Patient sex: M
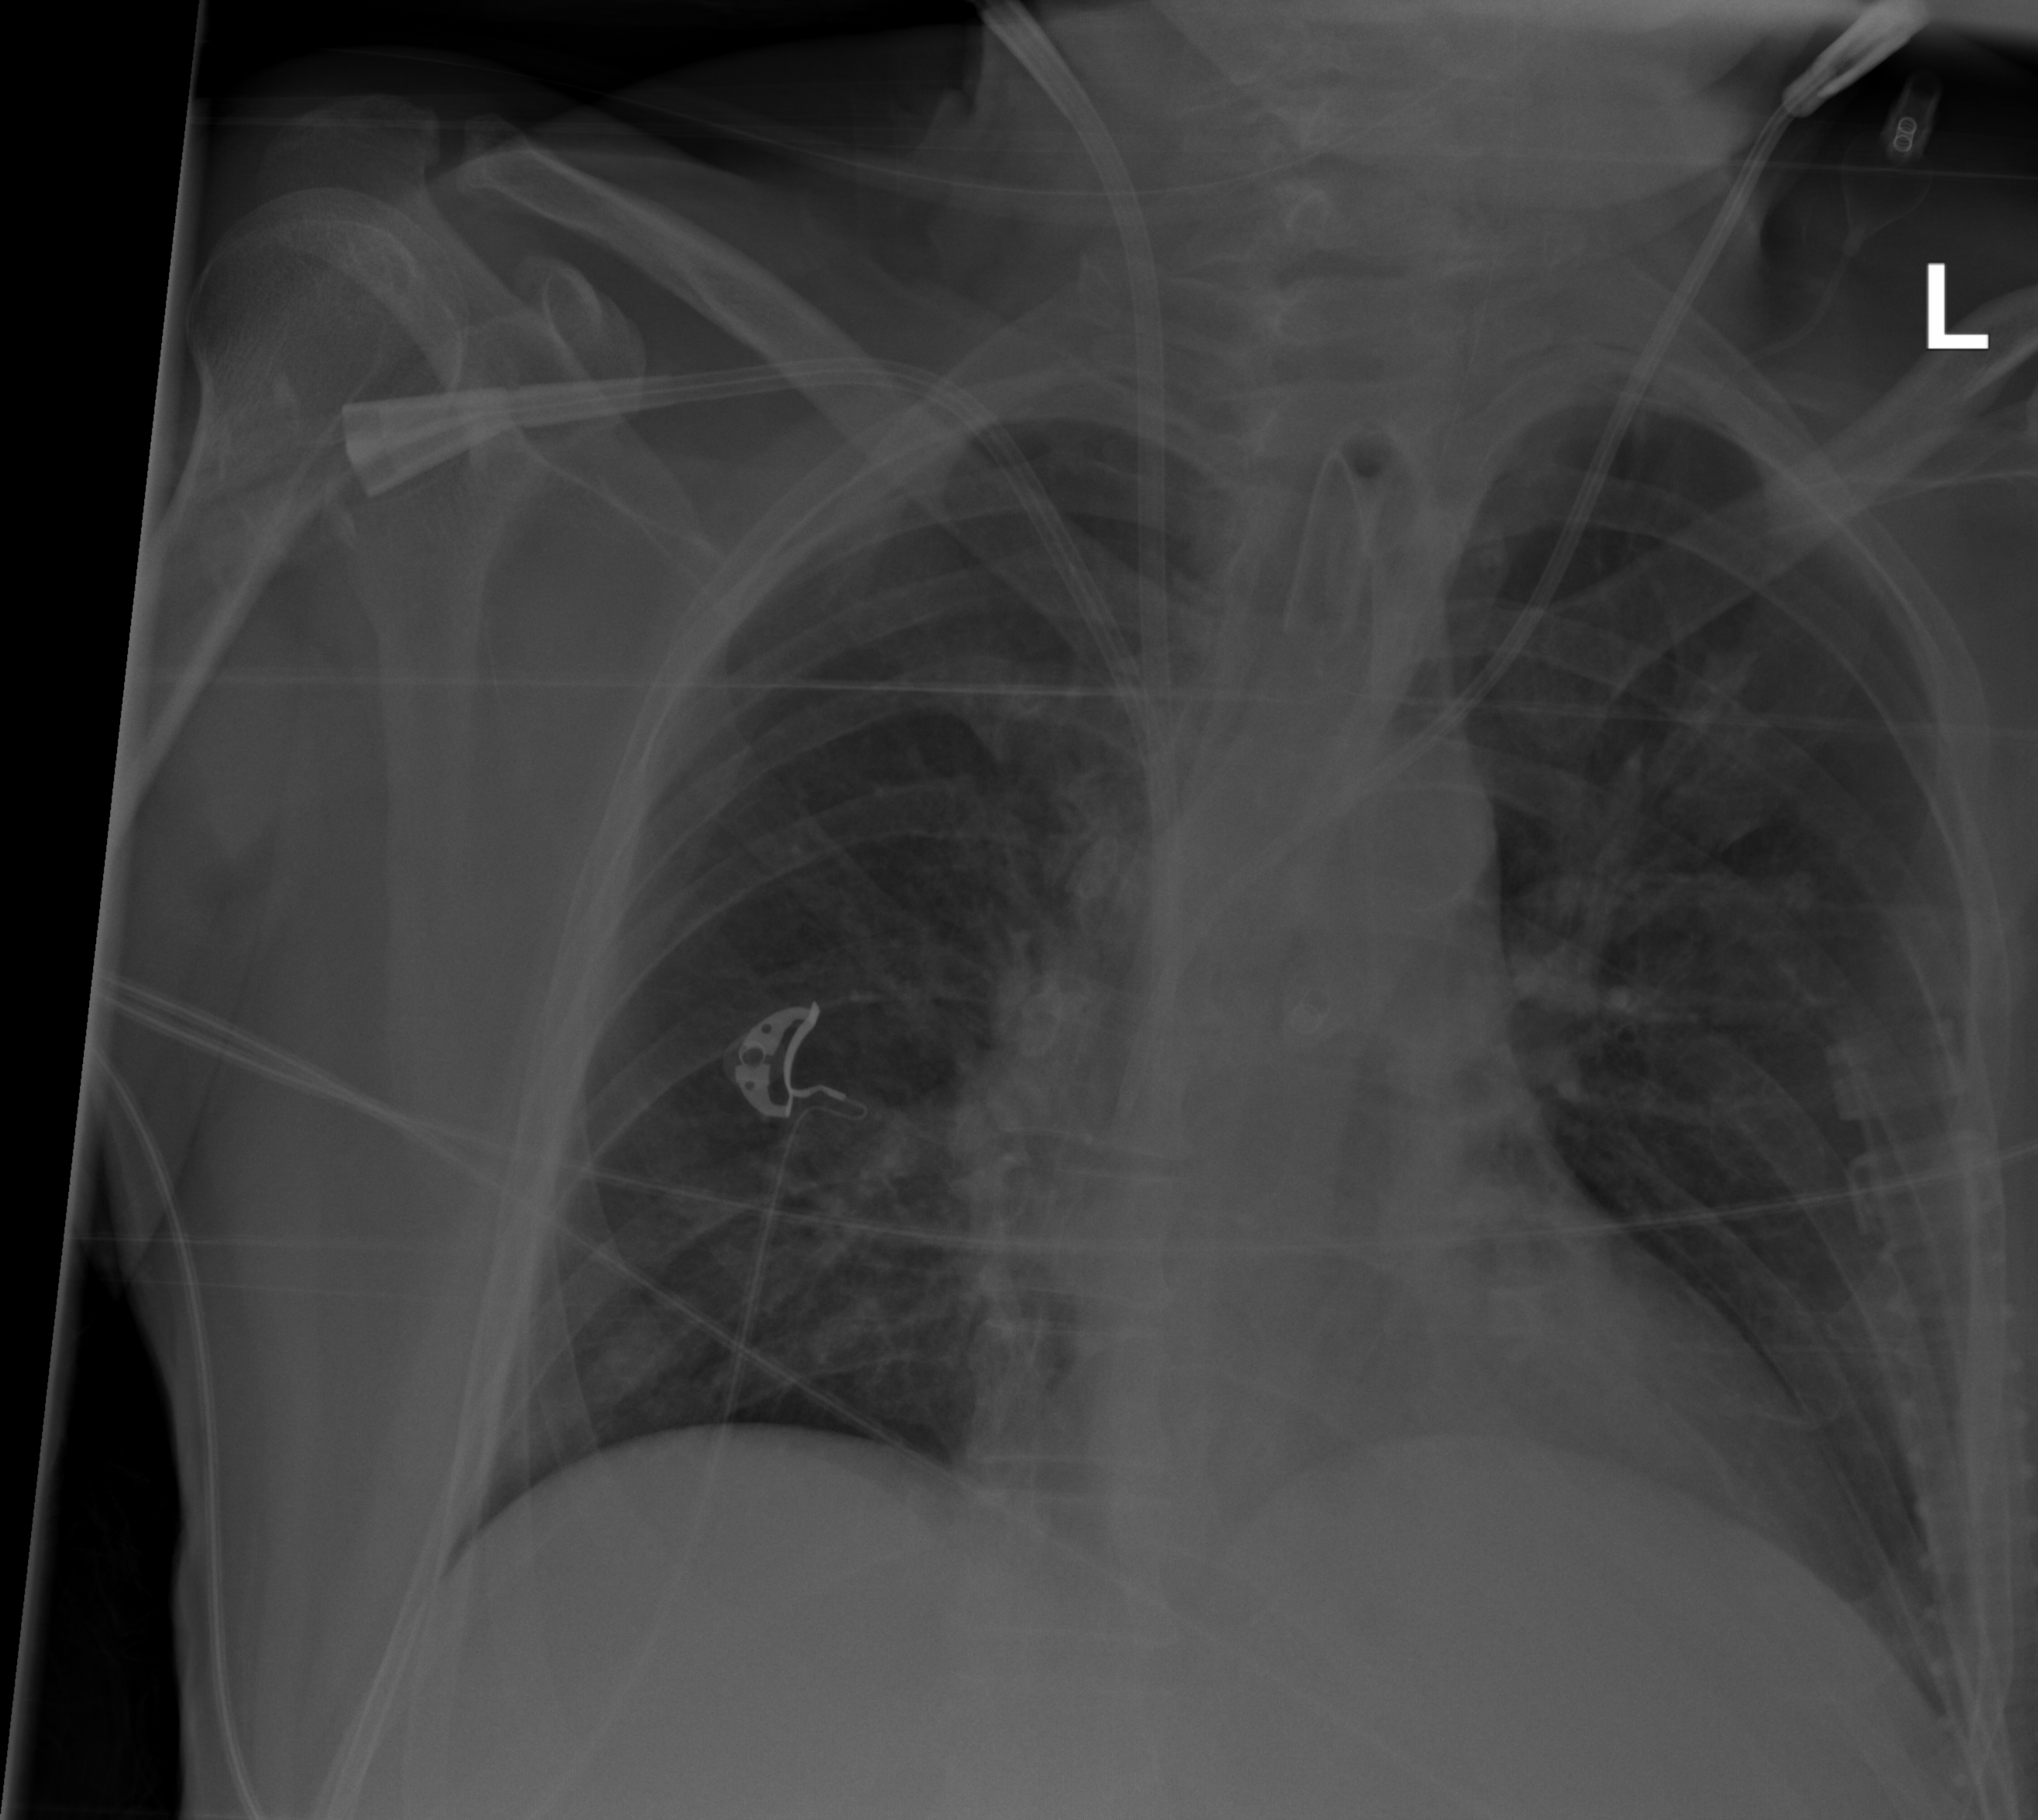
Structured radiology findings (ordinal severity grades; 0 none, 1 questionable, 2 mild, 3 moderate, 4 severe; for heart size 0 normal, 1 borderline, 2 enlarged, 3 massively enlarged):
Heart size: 0
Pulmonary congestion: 0
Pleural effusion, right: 0
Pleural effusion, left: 2
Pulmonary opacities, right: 2
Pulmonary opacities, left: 0
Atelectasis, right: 2
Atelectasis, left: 0